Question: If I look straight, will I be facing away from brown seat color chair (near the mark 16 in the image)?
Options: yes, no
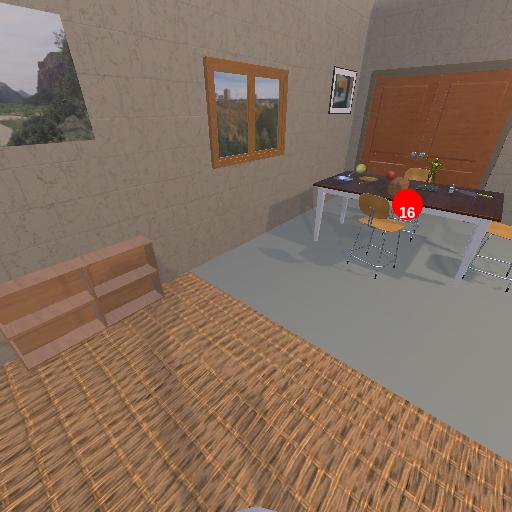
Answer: yes